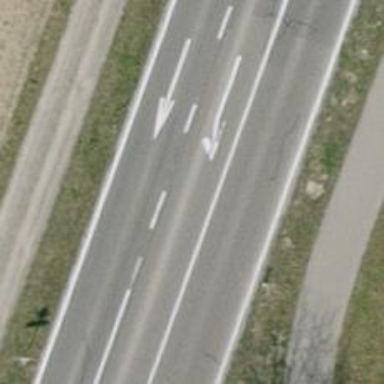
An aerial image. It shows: Secondary road with concrete surface.